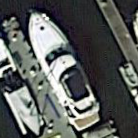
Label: civil